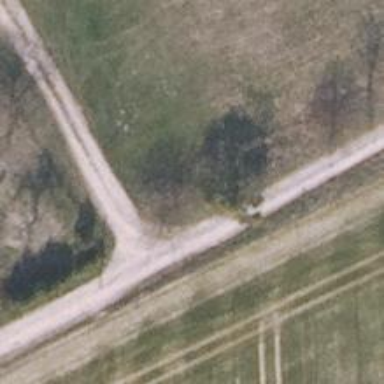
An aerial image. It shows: Unclassified road with grade1 track type.